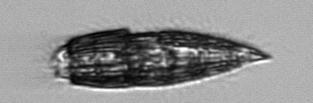
Label: Tiarina_fusus